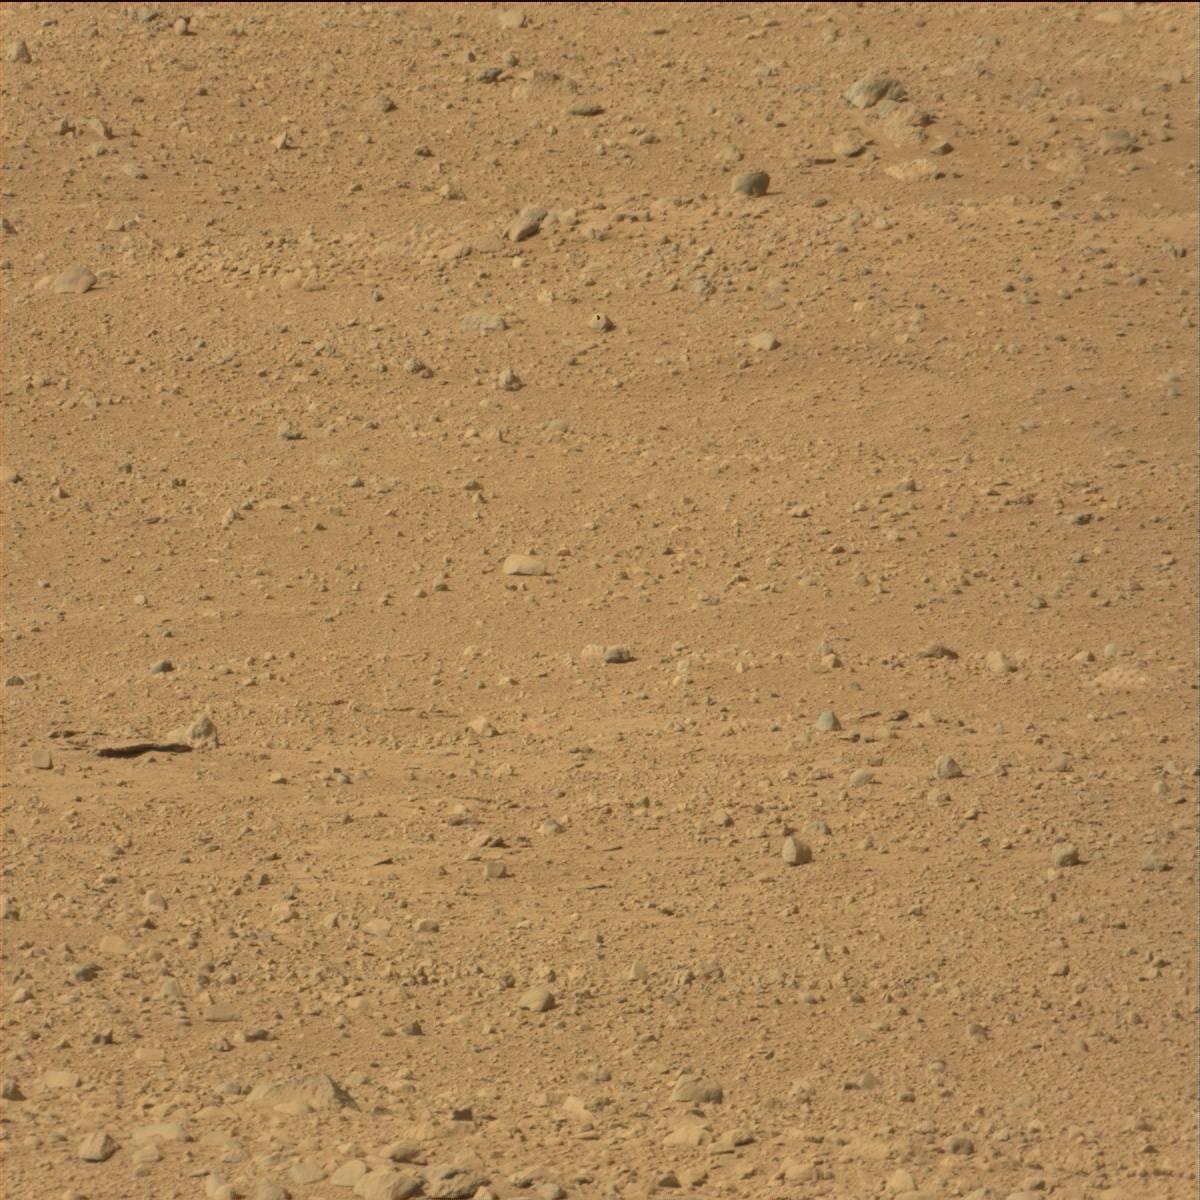
Terrain classes present: Bedrock, Rock, Sand / Soil